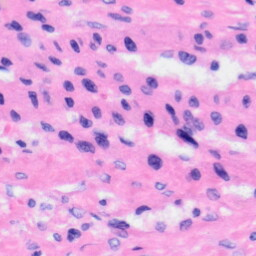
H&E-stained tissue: Liver